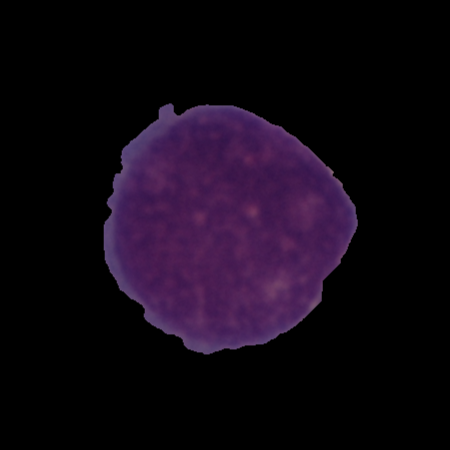
Label: cancer